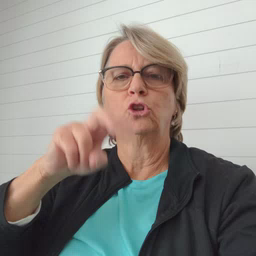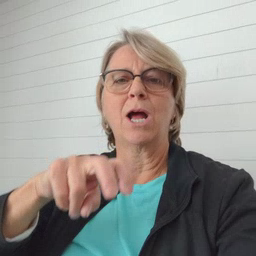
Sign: chair